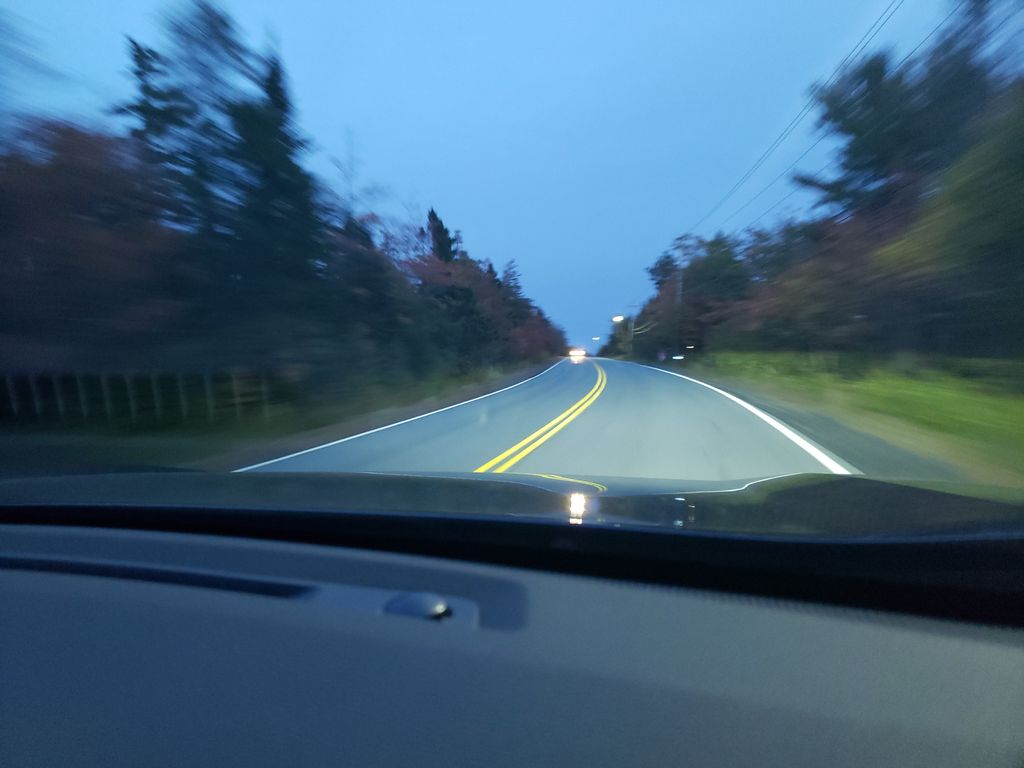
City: halifax